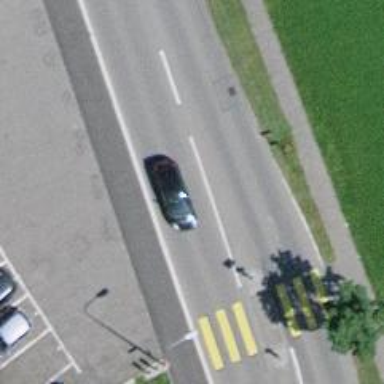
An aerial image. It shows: Bus stop with designated stop position for public transport.